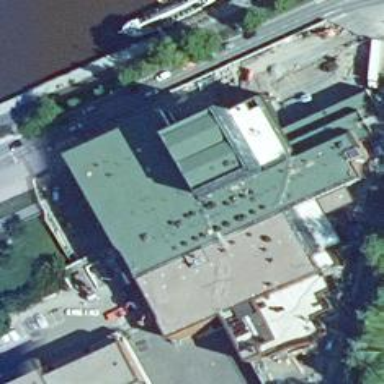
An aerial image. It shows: Theater building designed as block.